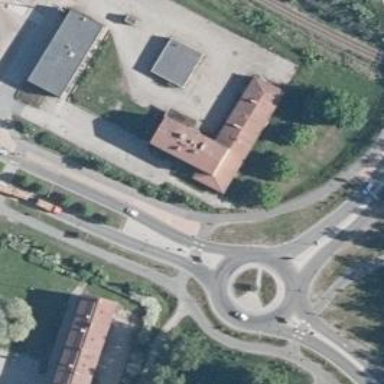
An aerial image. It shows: Secondary road with asphalt surface leading to roundabout junction.